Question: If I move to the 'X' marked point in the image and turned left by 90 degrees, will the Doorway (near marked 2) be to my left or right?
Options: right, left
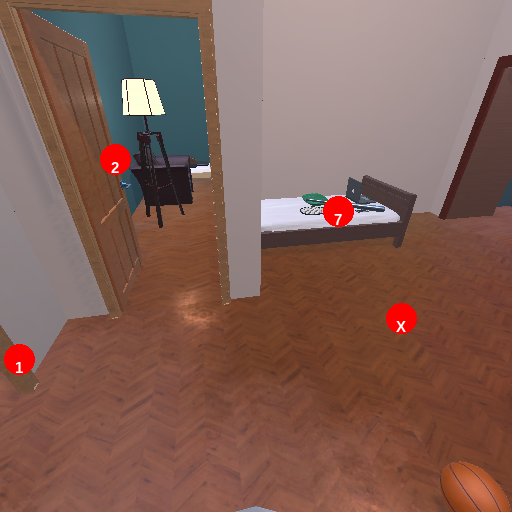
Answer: right